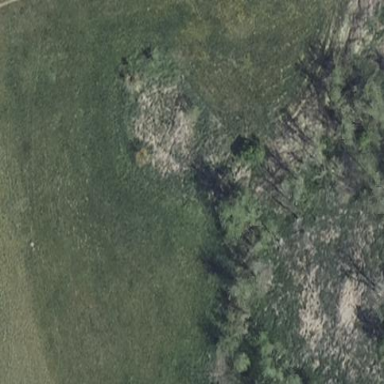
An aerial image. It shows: Swamp in wetland area.